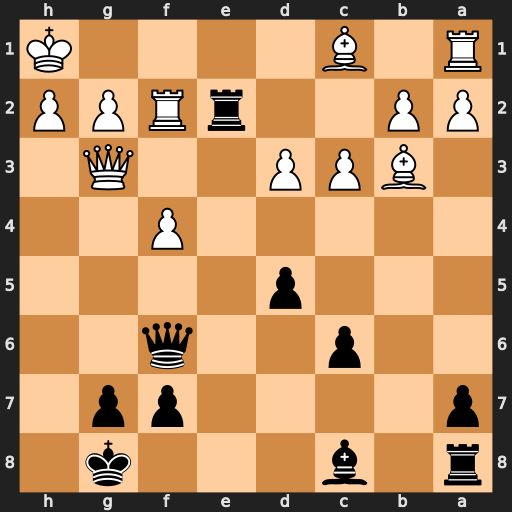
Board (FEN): r1b3k1/p4pp1/2p2q2/3p4/5P2/1BPP2Q1/PP2rRPP/R1B4K
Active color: b
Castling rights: -
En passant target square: -
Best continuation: Re1+ Rf1 Rxf1#